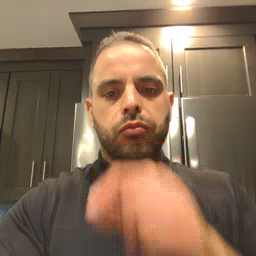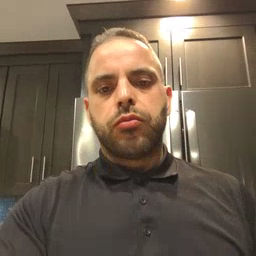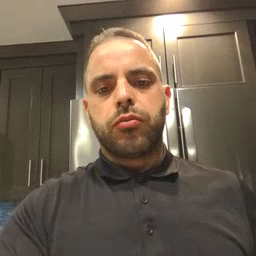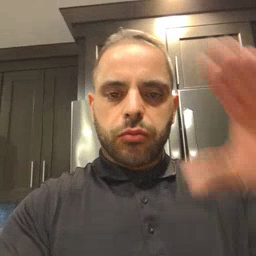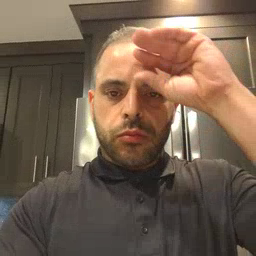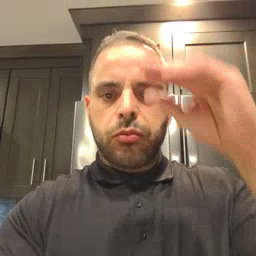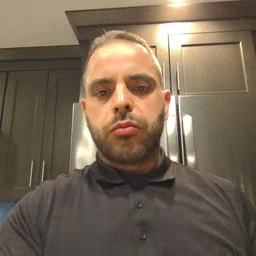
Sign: boy